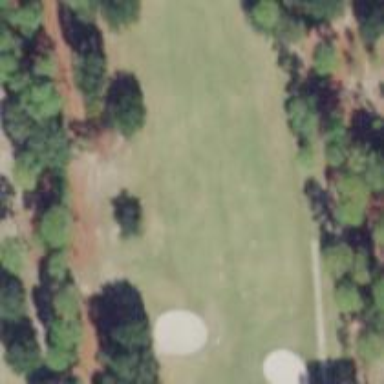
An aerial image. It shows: Golf hole.